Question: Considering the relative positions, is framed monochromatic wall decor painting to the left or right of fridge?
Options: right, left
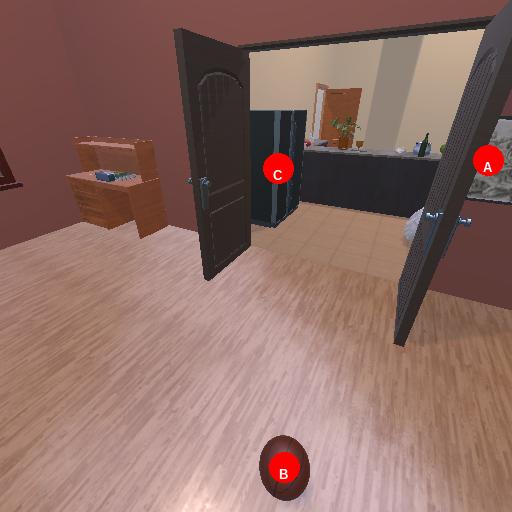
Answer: right